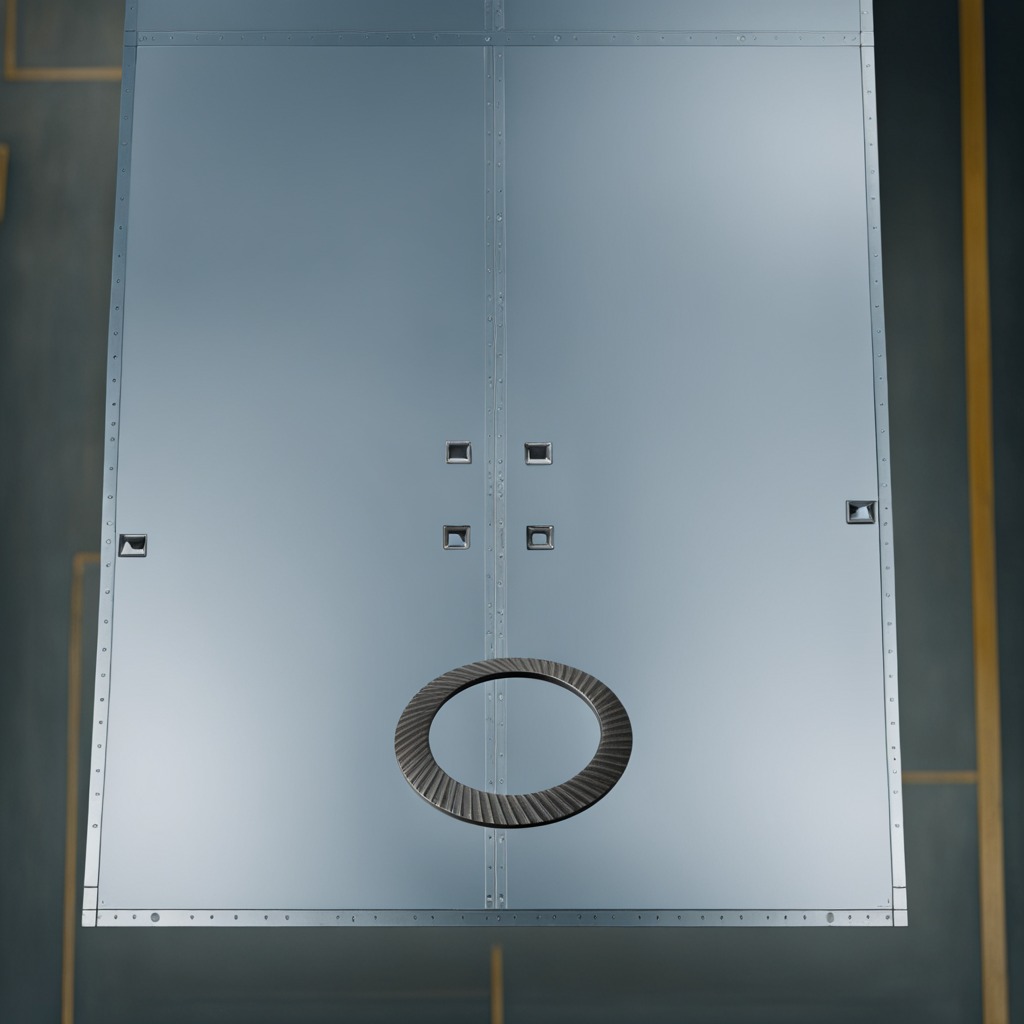
A flat metal washer is lying on the toolbox surface in the airplane hangar workshop 8K.